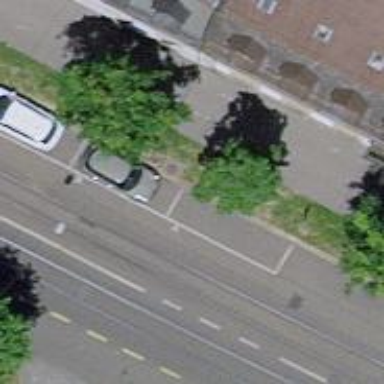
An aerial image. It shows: Avenue lined with broadleaved deciduous trees.